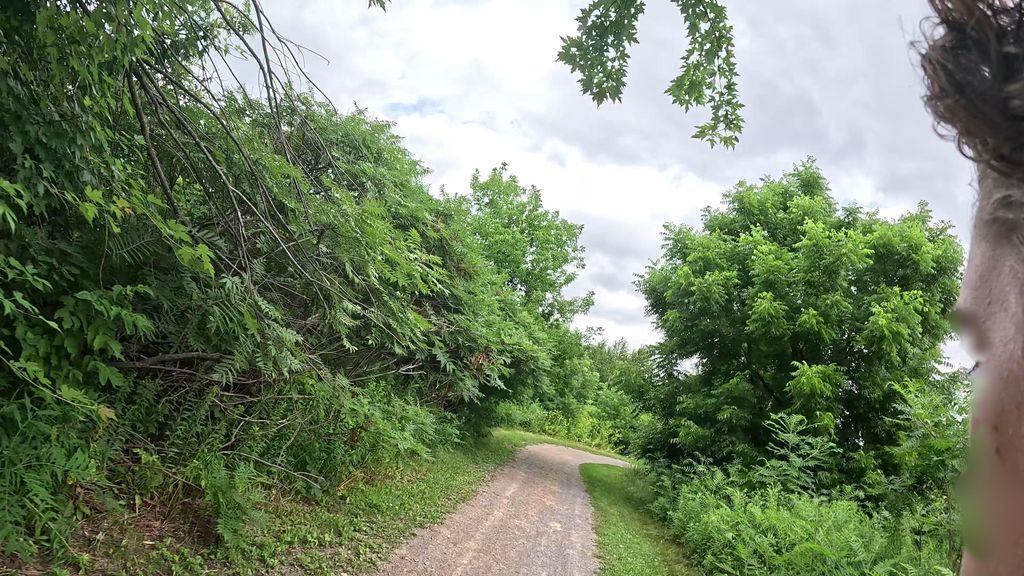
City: ottawa-gatineau